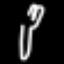
Label: fork